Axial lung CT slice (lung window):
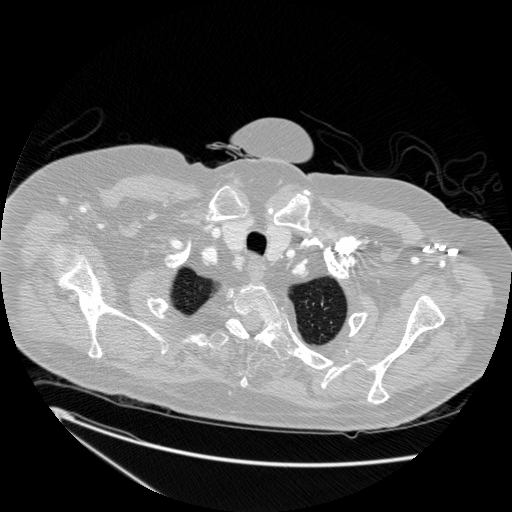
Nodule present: no